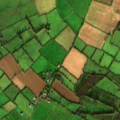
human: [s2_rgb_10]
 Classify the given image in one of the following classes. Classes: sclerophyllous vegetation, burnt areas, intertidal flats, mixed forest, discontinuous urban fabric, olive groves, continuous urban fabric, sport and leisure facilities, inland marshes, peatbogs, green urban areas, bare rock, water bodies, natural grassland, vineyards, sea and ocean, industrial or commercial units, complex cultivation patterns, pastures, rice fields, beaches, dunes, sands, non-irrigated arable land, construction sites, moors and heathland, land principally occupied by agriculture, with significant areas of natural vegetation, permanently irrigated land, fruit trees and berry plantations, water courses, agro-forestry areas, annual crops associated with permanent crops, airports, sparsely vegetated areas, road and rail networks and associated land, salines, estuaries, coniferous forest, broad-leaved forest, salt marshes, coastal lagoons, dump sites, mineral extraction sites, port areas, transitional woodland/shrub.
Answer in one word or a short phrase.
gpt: non-irrigated arable land, pastures